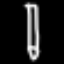
Label: pencil